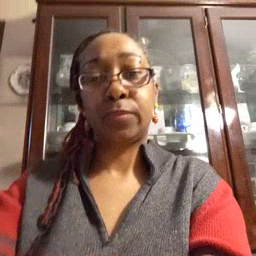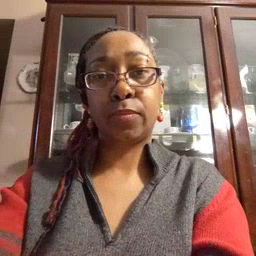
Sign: yes